Question: I am using this plugin: <URL>
And it is working well but when i add a selectmenu at the bottom of my page then this happends:

How can i fix this that when the selectmenu is on the bottom that the dropdown comes above instead of under?
The JS i use:
'''
$('select').not("select.multiple").selectmenu({
style: 'dropdown',
transferClasses: true,
width: null
});
'''
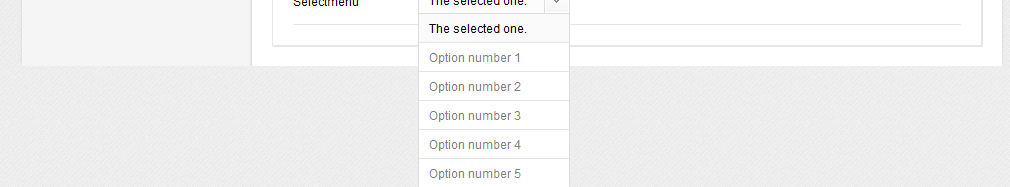
Answer: I think the version you are using is not the very latest. You should check the source from the <URL>, which is the official repository.
The version from GitHub uses from jQuery UI, which allows you to specify where to display the menu relatively to the element ("top top", "left bottom"...) and also .
From the <URL>:
> When the positioned element overflows the window in some direction,
move it to an alternative position. Similar to my and at, this accepts
a single value or a pair for horizontal/vertical, eg. "flip", "fit",
"fit flip", "fit none".
So you'd rather use the plugin this way:
'''
$('#myelement').selectmenu({
...
position: {
my: "left top", // default
at: "left bottom", // default
// "flip" will show the menu opposite side if there
// is not enough available space
collision: "flip" // default is ""
}
});
'''
Check the following <URL>.